Question: Google Chrome now, and Opera before, shows a "spin box" control beside a input field of type "number". I want to be able to style this, or hide it. Are there ways of controlling this UI element yet?
EG:
 <-- That little ui element with an up and down arrow. It's not that functional and its adding unnedded elements to a form I've created.
I understand I can just not have the type as "number" but it allows built in prevention of entering anything other than a number, and is semantically correct.
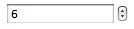
Answer: At the moment, the answer is no - as far as I know anyway.
The HTML5 spec generally doesn't want to dictate what the user interface should look like, this also applies to the input type=number feature. I think there is a sort of implicitly expected workflow which goes somewhat like
input from authors/browser vendors/interesting people > spec text in HTML spec > implementations (experimenting with UI) > UI conventions (experimenting with styling) > CSS proposals > CSS spec for how to style the new controls.
Hence, real control over the rendering of the new inputs won't be possible in the near future. Of course, browsers may meanwhile implement experimental vendor-specific CSS extensions..